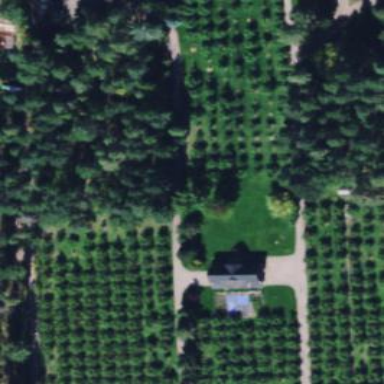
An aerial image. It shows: Orchard.